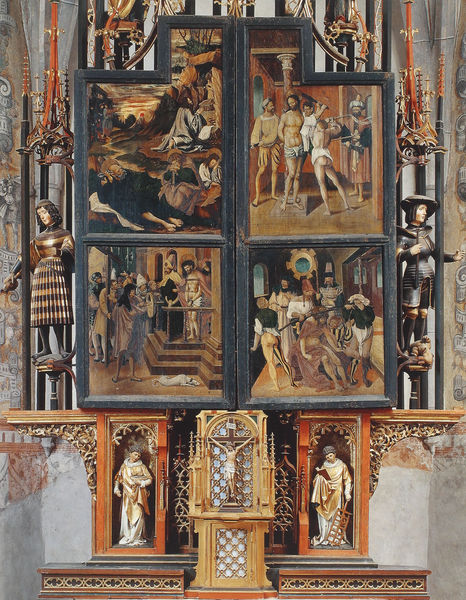
Titel: Hochaltar der Spitalkirche Heilig Geist
Standort: Latsch (im Vintschgau), Spitalkirche Heilig Geist (EU - I - Südtirol)
Schlagwörter: blau, flügel, nackt, bunt, holz, schwarz, säule, rot, malerei, rahmen, gold, gotik, figuren, streifen, buch, kreuz, altar, kasten, skulpturen, gotisch, christus, jesus, kreuzigung, christlich, leid, apsis, mönche, heilige, diptichon, biblisch, szenen, schrein, schnitzwerk, kästen, urteil, tafeln, flügelaltar, passion, tafelmalerei, holzschnitzerei, vier tafeln, ecce homo, altartafeln, jesus am kreuz, heiligenbilder, geschiche, po, geschlossener altar, käseharfe